Question: I've just created 'CustomTableViewCell.xib'. Then I created class 'CustomTableViewCell' with 'IBOutlets'. In the identity inspector I changed the type to my 'CustomTableViewCell'.
'''
@interface CustomTableViewCell : UITableViewCell
{
IBOutlet NSString *placeName;
IBOutlet NSString *address;
IBOutlet NSString *distance;
}
@property (nonatomic, retain) IBOutlet NSString *placeName;
@property (nonatomic, retain) IBOutlet NSString *address;
@property (nonatomic, retain) IBOutlet NSString *distance;
@end
'''
But I can't wire up the labels to the custom state table cell. Please see the screenshot.

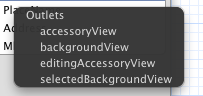
Answer: Maybe you need to use:
'''
IBOutlet UILabel * placeNameLabel
...
'''
instead. Then, set the text in the label view.